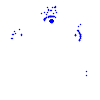
Particle: kaon